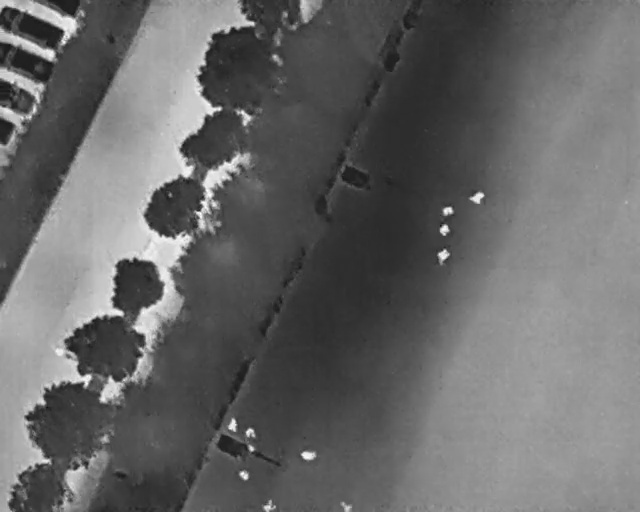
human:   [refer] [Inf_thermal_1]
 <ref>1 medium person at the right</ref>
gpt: <box>[[73, 36, 75, 40, 150]]</box>

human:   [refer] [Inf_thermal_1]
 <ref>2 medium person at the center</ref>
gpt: <box>[[67, 48, 70, 51, 17], [68, 43, 70, 46, 2]]</box>

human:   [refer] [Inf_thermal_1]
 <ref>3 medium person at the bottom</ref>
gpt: <box>[[47, 87, 49, 90, 2], [35, 81, 37, 83, 2], [40, 97, 42, 100, 2]]</box>

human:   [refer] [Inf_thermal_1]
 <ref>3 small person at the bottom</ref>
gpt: <box>[[38, 83, 39, 85, 2], [37, 91, 38, 94, 2], [53, 97, 54, 100, 2]]</box>

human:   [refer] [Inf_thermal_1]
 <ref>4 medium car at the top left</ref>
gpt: <box>[[7, -3, 10, 6, 2], [1, 0, 8, 11, 2], [1, 6, 7, 17, 2], [0, 15, 5, 22, 2]]</box>